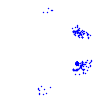
Particle: pion